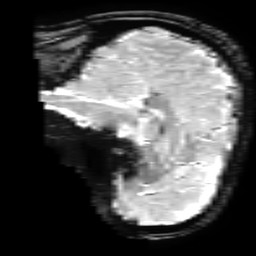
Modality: T2starw
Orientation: sagittal
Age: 35
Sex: male
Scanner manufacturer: ge
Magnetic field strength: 3 T
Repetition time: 0.65 s
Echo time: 0.02 s